Field crop: tomato
Growth stage: 1
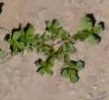
Species: portulaca